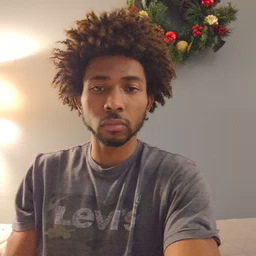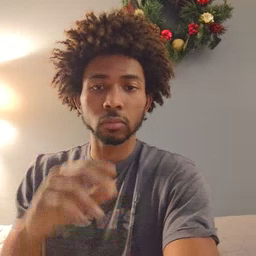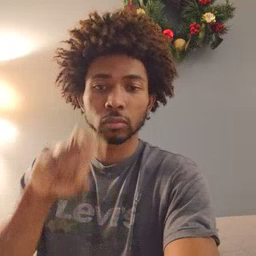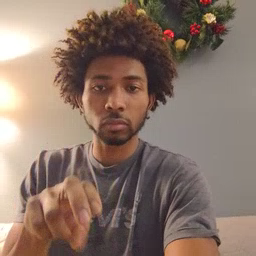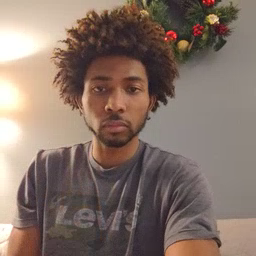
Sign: chair